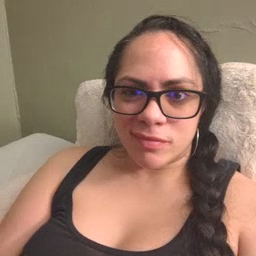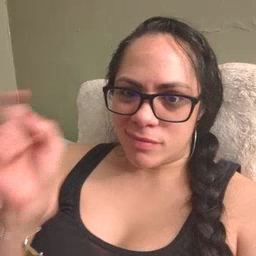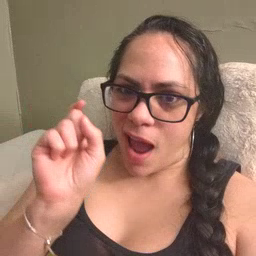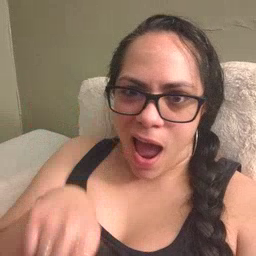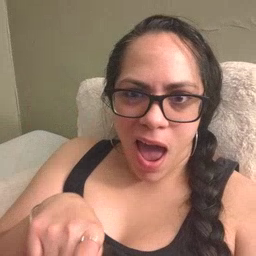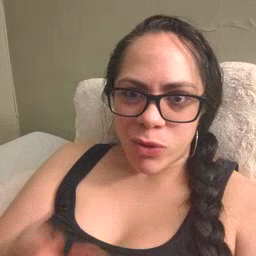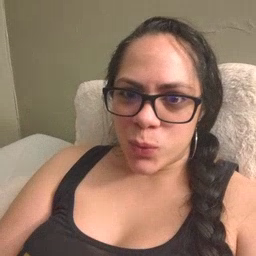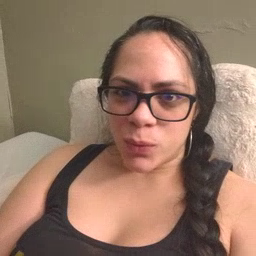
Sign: haveto